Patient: sex F, age 76
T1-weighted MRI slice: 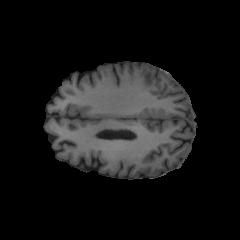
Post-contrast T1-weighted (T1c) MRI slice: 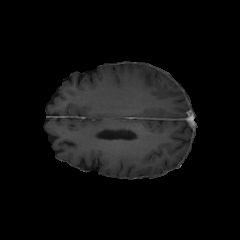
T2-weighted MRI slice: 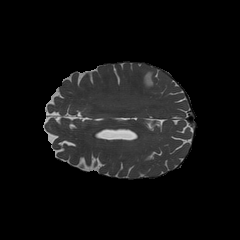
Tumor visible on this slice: yes
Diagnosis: Glioblastoma, IDH-wildtype
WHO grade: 4